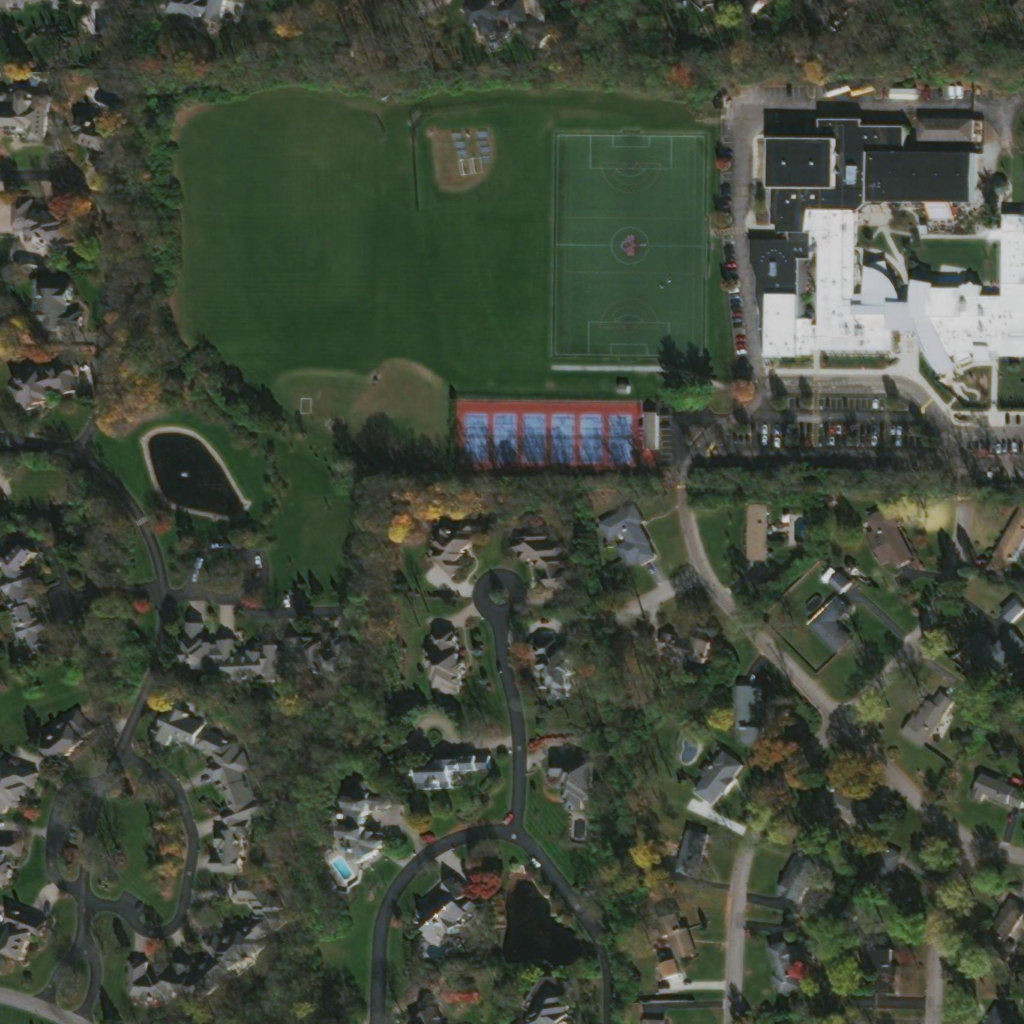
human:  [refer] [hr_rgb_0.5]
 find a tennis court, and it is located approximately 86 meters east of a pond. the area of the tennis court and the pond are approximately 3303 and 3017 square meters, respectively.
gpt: <box>[[43, 39, 63, 45, 0]]</box>